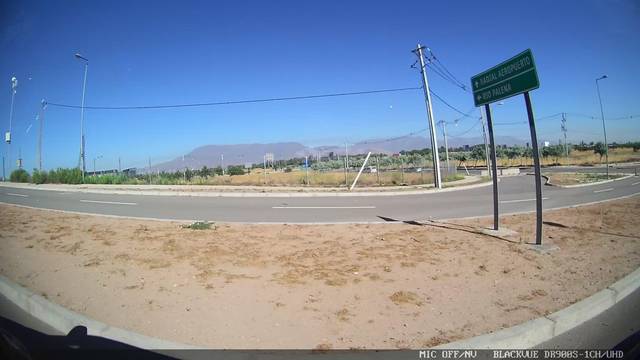
Region: Chile
Coordinates: -33.422, -70.788